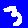
Digit: 3